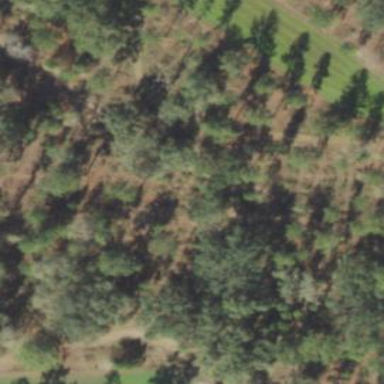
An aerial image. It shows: Mixed woodland with various types of leaves.